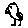
Label: bird